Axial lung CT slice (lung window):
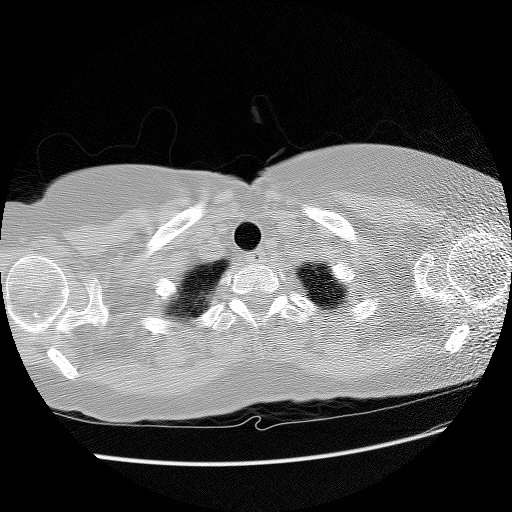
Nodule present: no